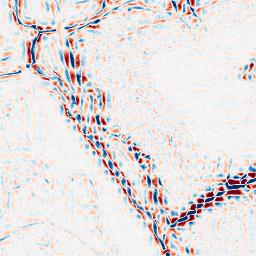
Category: wavelet
Decomposition family: wavelet_dwt
Decomposition parameters: wavelet: coif2
level: 3
Upsampling method: sinc_hamming
Upsampling parameters: scale: 4
kernel_size: 16
Upsampling scale: 4